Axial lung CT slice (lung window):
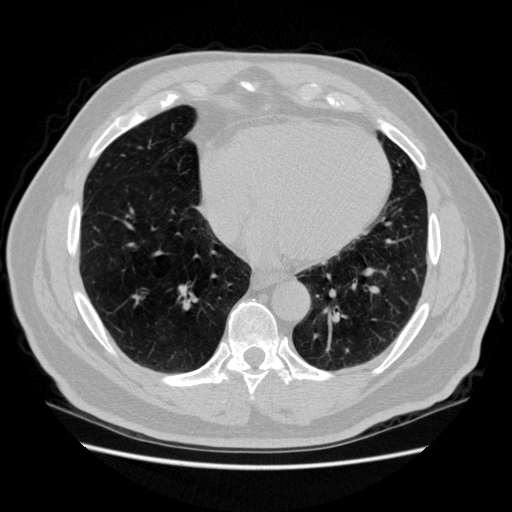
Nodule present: no